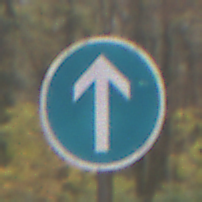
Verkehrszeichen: VorgeschriebeneFahrtrichtungGeradeaus
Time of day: MorningAfternoon
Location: Outdoor (Nature)
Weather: Overcast
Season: Autumn
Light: Natural